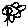
Label: flower